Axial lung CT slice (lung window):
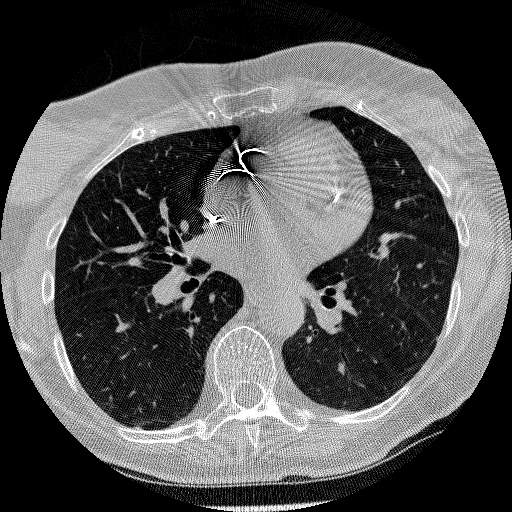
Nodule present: no